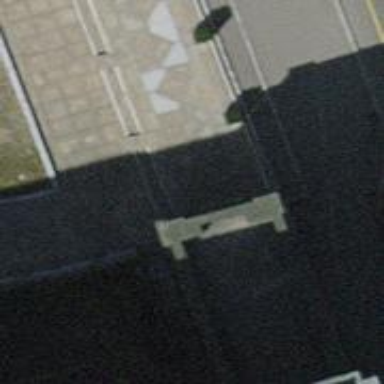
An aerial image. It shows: Concrete steps along the road made of concrete plates.